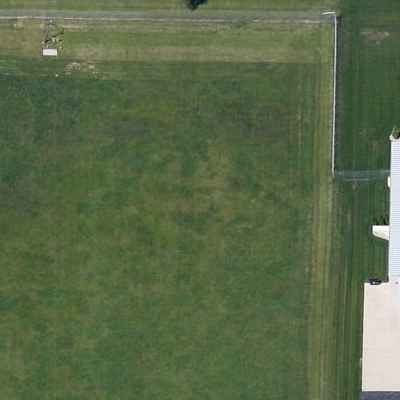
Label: aGrass